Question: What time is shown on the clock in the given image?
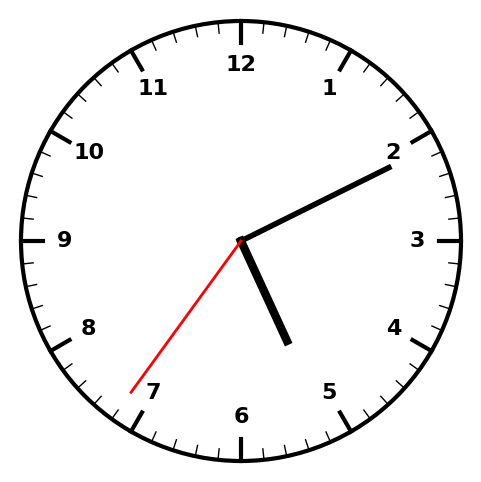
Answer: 05:10:36